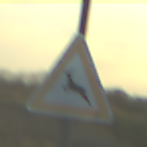
Verkehrszeichen: WildwechselRechts
Umgebung: Outdoor, Nature
Tageszeit: SunriseSunset
Wetter: PartlyCloudy
Licht: Natural
Jahreszeit: NotSpecified
Kontrast: MediumContrast